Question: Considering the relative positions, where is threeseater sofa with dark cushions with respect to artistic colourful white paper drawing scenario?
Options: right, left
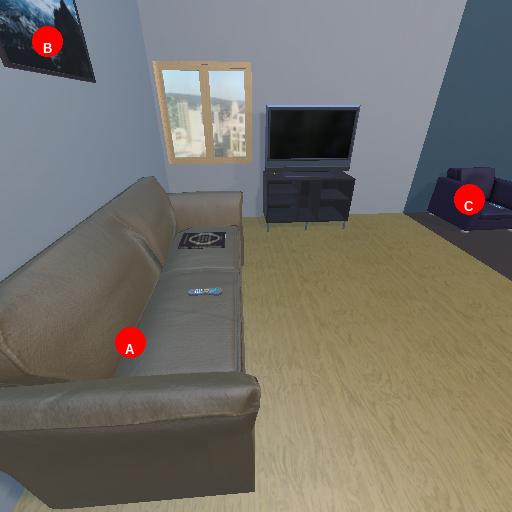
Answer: right